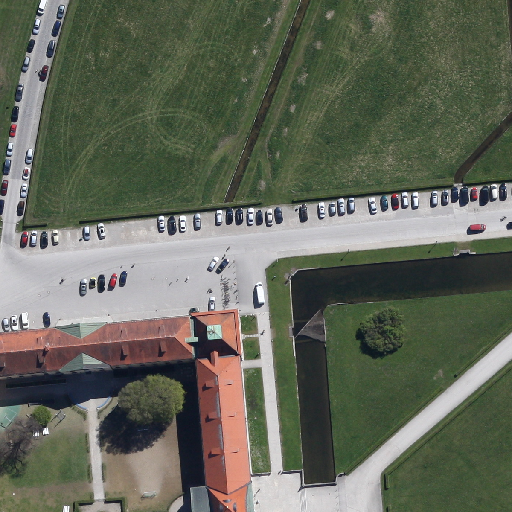
Referring expression: vehicle in the parking area